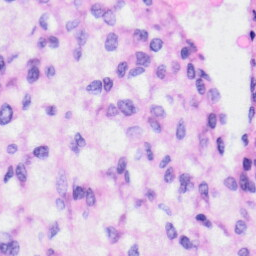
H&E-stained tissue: Liver